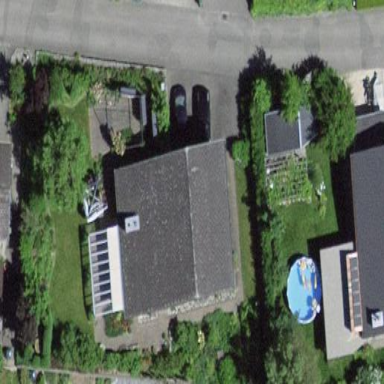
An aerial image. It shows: Residential building.